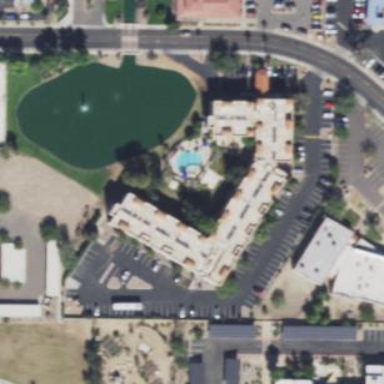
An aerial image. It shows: Hotel building.